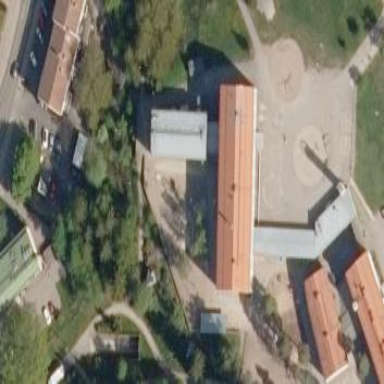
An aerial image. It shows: School building with gabled roof.